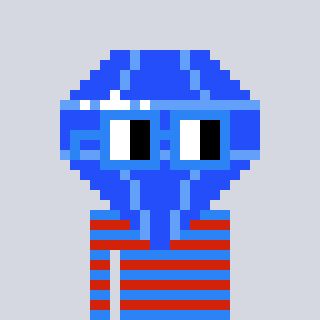
a pixel art character with square blue glasses, a blue diamond-shaped head and a red-colored body on a cool background